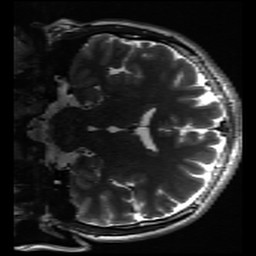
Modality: inplaneT2
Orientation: coronal